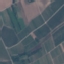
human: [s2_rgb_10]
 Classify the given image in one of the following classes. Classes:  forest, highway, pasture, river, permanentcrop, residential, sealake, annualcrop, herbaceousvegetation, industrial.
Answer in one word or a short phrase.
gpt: PermanentCrop